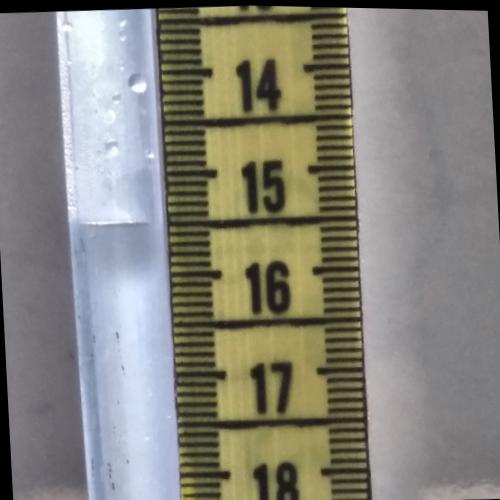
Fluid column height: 15.5 cm